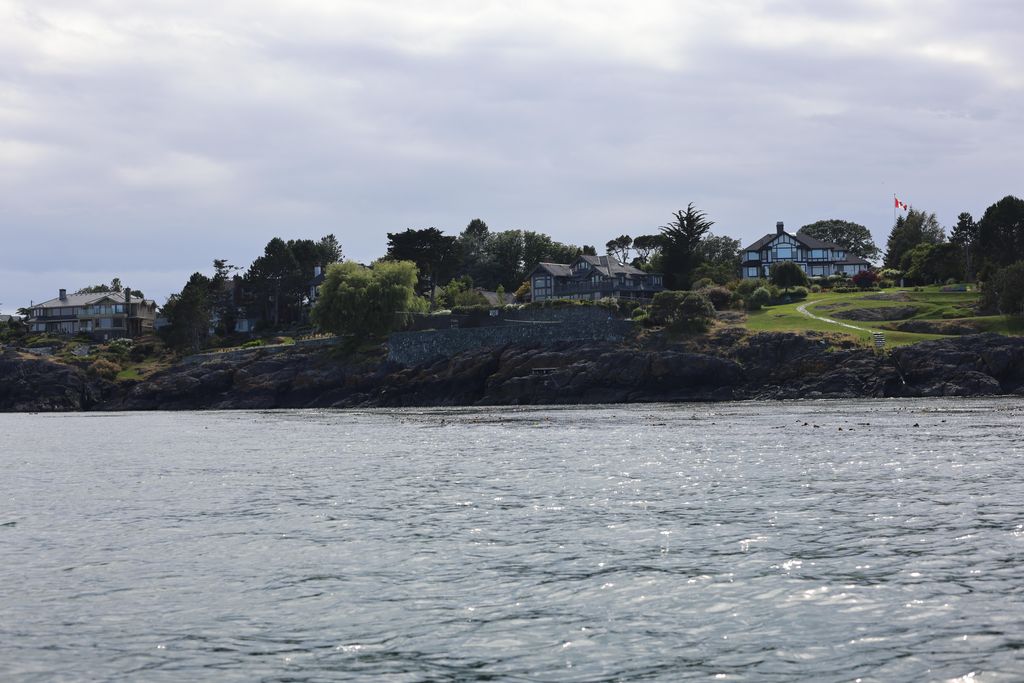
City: victoria